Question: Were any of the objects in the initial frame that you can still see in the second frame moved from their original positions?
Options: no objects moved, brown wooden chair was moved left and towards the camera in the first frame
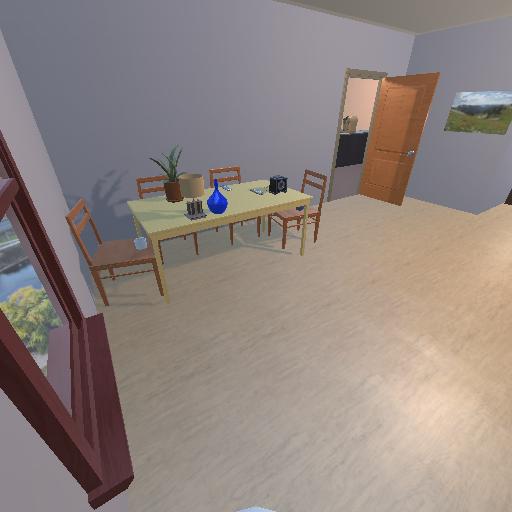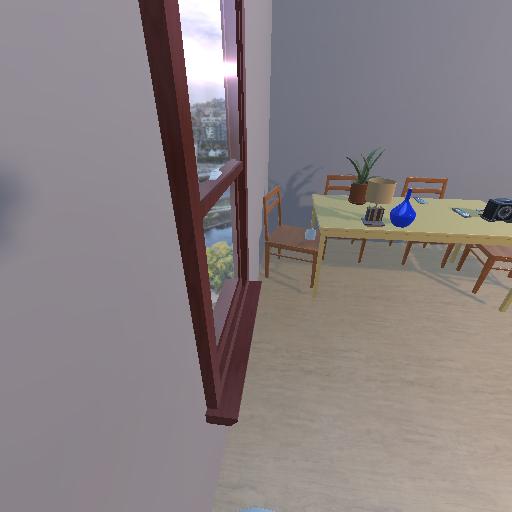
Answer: no objects moved